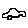
Label: car